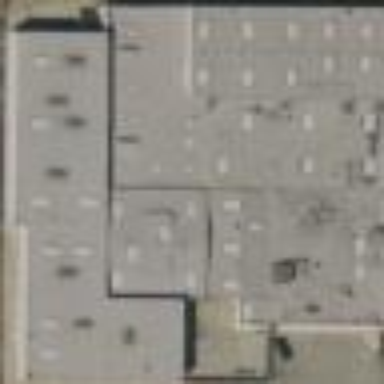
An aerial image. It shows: Warehouse.